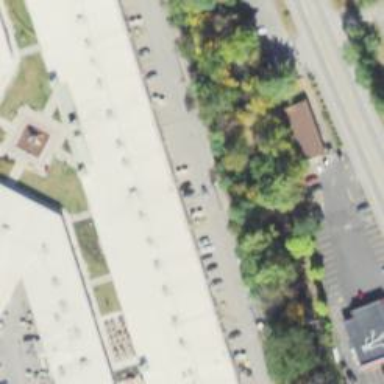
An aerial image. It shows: Retail building.